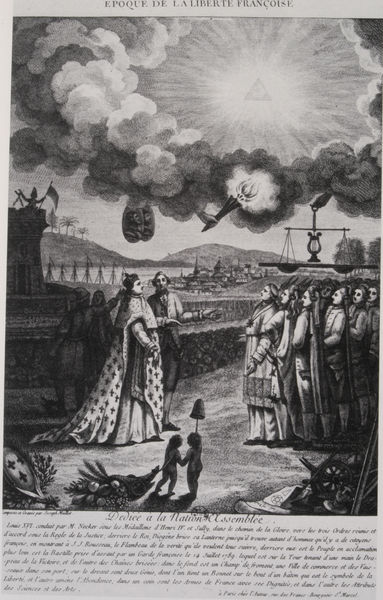
Titel: Die Epoche der französischen Freiheit
Künstler: Joseph Maillet
Standort: Paris
Institution: Bibliothèque Nationale.
Schlagwörter: akt, berg, feuer, gott, gruppe, hand, himmel, mann, schatten, umhang, wasser, weiß, wolken, bäume, dreieck, landschaft, menschen, see, stadt, frankreich, hintergrund, hut, licht, männer, schwarz, symbol, zeichen, zeichnung, gebäude, haus, obst, schloss, tiere, weg, wolke, zaun, fest, versammlung, gericht, bibel, diener, hermelin, pelz, füllhorn, schauen, horizont, hügel, sonne, auge, mantel, blatt, krone, kinder, turm, engel, früchte, putto, schrift, liebe, papier, schlagschatten, fahne, berge, grafik, graphik, hecke, siebdruck, amerika, französisch, hafen, rad, masten, bischof, gefolge, kaiser, könig, papst, soldaten, inschrift, schild, waage, wage, buch, zettel, burg, strahlen, landaschaft, babys, porträts, druck, radierung, stich, seite, revolution, schwarzweiß, text, bürger, drcuk, strahl, mäntel, herrscher, zeremonie, allegorie, lilie, armee, buchdruck, buchseite, wappen, schein, öffnung, gerechtigkeit, talar, kreuze, freiheit, jüngstes gericht, eroberung, vision, krönung, priester, empfang, erscheinung, geistliche, palmen, umhänge, hochzeit, königin, harfe, lilien, pyramide, lyra, emblem, putten, kupferstich, leier, fackel, liberte, parlament, freiheitsmütze, zwerge, purpur, royal, göttlich, gleichheit, ägypten, geist, pilz, skultptur, stick, wörter, dreifaltigkeit, urteil, indianer, ureinwohner, heiliger geist, strahlenkranz, geand, geräte, galgen, zeugen, auge gottes, freimaurer, dreieinigkeit, das jüngste gericht, heilige geist, recht, anstehen, jüngstes, aurora consurgens, ilustration, bourbonen, gottesauge, chymische hochzeit, gewogen, rosenkreuz, #menschen, illuminat, illuminati